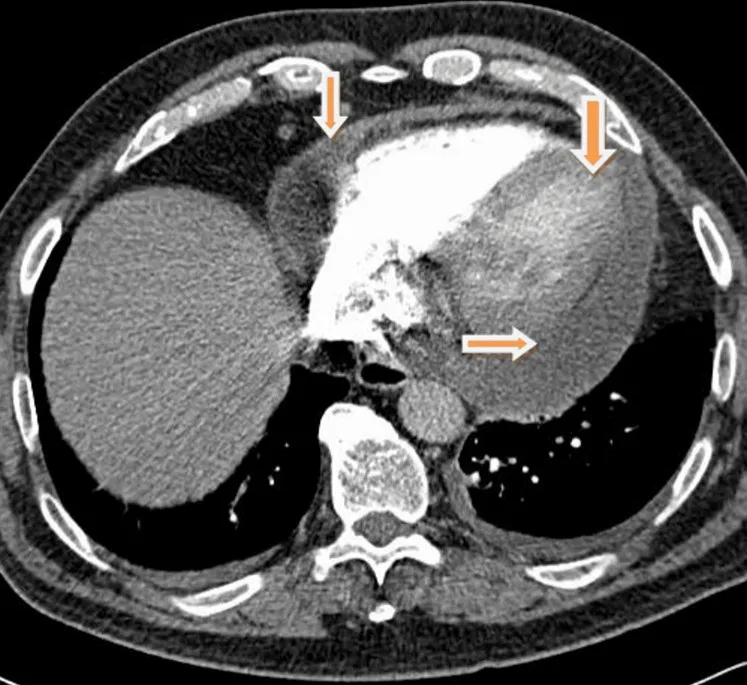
CTPA with pericardial effusion indicated. CTPA: computed tomography angiography.
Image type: radiology (ct)